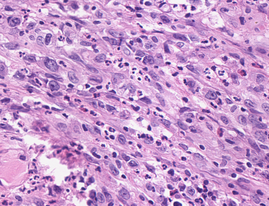
Tumor epithelial tissue: yes
Tumor-associated stroma tissue: yes
Normal tissue: no